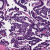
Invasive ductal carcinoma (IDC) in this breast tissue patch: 0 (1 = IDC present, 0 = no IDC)